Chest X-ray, PA view. Patient: 41 years old, sex M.
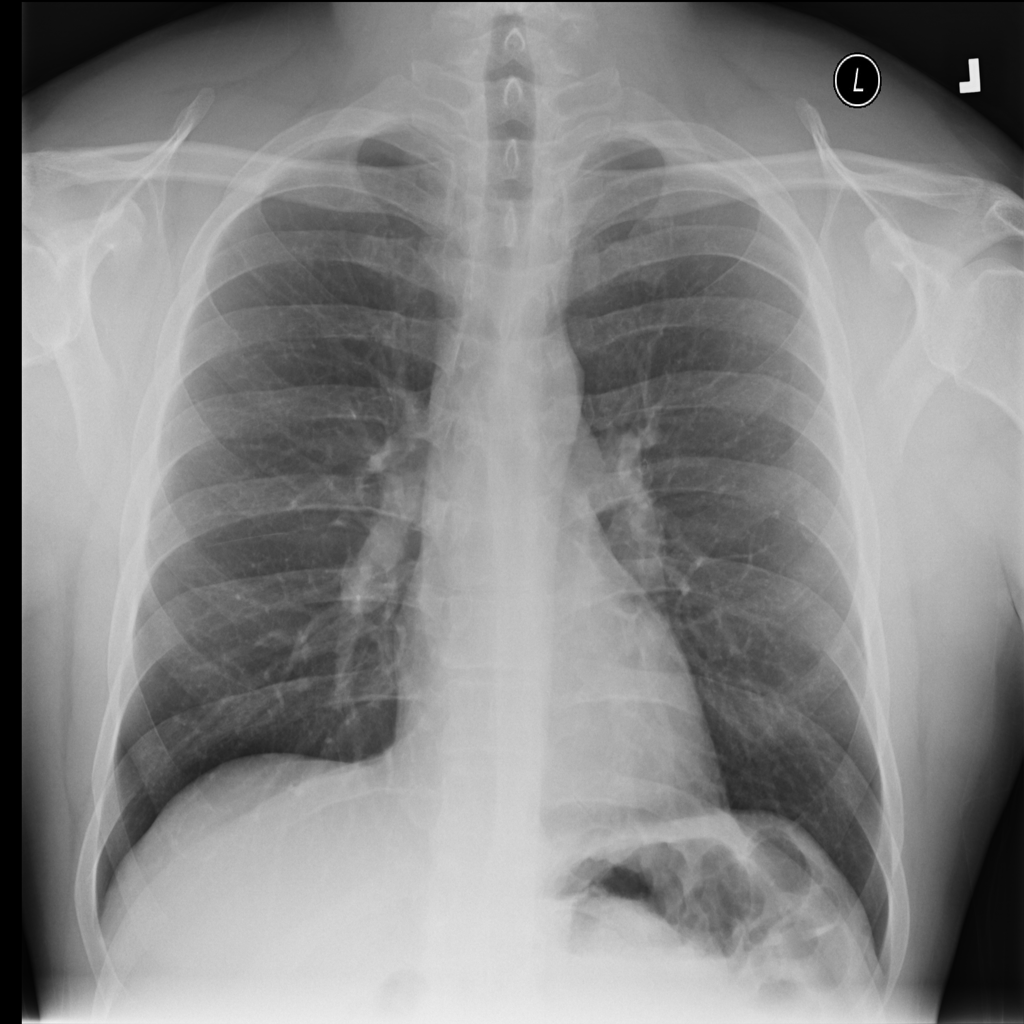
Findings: No Finding